Question: How do I go about creating a hexagon-shaped graph / chart, viewable on the display window, similar to the one in the middle of this screen-shot?

Clicking on one of the buttons on the outer edge of the chart would increase the corresponding stat, but the stat opposite it would decrease(For example, if someone clicked the 'str' stat until it was at the highest it could be, then the 'int' stat would be at its lowest).
Is there a way to do this in Java using LWJGL?
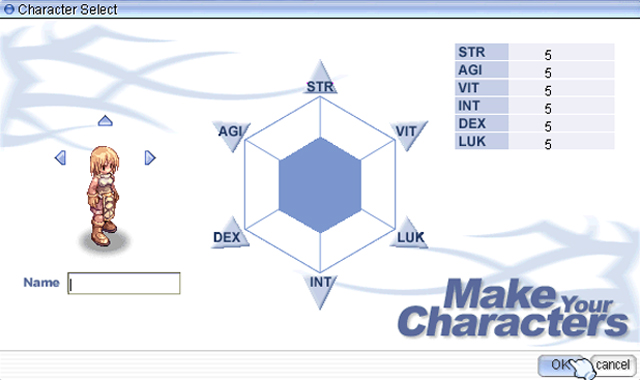
Answer: The graph could be constructed out of solid-colored triangles. The buttons would move the outer points of the triangles in or out.
(If what you want help with is detecting a mouse press on a button or drawing a triangle, you should probably read the LWGL tutorials)